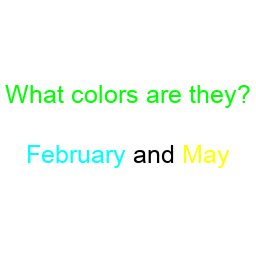
Color: cyan, yellow
Background color: white
Question text color: lime